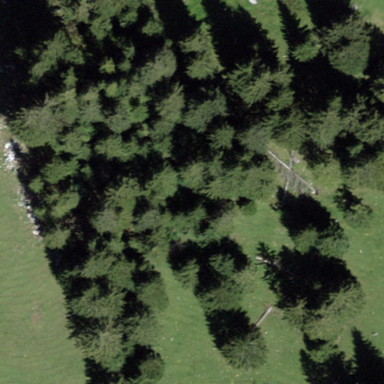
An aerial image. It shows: Forest area.